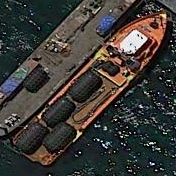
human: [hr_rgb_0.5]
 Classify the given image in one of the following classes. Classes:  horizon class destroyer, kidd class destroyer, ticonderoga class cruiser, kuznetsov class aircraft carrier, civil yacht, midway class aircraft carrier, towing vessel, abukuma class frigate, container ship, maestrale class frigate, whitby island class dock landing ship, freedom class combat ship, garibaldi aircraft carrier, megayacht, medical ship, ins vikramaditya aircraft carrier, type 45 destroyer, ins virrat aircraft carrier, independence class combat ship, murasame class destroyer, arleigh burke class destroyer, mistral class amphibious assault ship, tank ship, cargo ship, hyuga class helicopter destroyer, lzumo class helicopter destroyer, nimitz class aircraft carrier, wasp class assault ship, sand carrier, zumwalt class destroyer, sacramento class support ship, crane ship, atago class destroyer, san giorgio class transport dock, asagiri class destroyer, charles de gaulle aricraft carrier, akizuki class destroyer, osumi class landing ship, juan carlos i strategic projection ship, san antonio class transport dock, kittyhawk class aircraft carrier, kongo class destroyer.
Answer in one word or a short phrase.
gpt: Cargo ship